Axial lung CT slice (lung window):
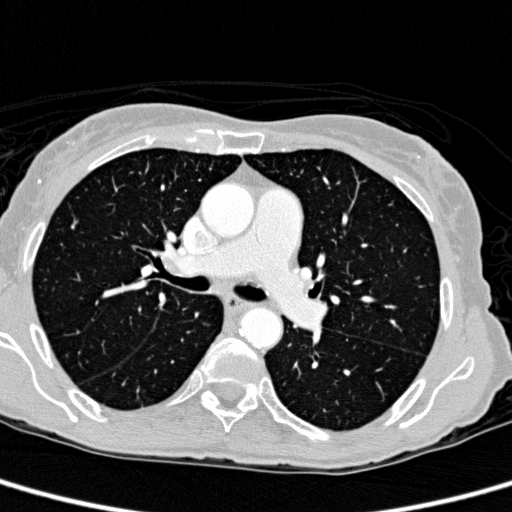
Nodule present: no